Question: Still kinda new to PL/SQL but basically I'm trying to create a function that will calculate a person's score depending on how much money they've paid in the last 8 years. It uses the sums for each year for calculations. The formula is (Year-1)/Year-2) * (Year-2/Year-3) * (Year3/Year4) and so on. What makes it extra tricky is that I need to skip years where they gave 0.
For example:

Here's the code I have so far:
'''
CREATE OR REPLACE FUNCTION formula
(idnum IN NUMBER)
RETURN NUMBER IS score NUMBER;
-- Declare Variables
currentyear NUMBER := EXTRACT (YEAR FROM SYSDATE);
previousyear NUMBER := currentyear - 1;
yeareight NUMBER := currentyear - 8;
previoussum NUMBER := 0;
currentsum NUMBER := 0;
placeholder NUMBER := 0;
score NUMBER := 1;
BEGIN
-- Set Score to 0 if no history of payments in the last 8 years
SELECT NVL(SUM(amount), 0)
INTO currentsum
FROM moneytable g
WHERE g.id_number = idnum
AND g.fiscal_year BETWEEN yeareight AND previousyear;
IF currentsum = 0 THEN score := 0;
ELSE
-- Loop to calculate Score
-- Score formula is (Year-1/Year -2) * (Year-2/Year-3) and so on for the last 8 years
-- Zeroes ignored for above calculations
-- Score defaults to 1 if only one year has any gifts
FOR counter IN 1..8
LOOP
currentyear := currentyear - 1;
placeholder := 0;
SELECT NVL(SUM(amount), 0)
INTO currentsum
FROM moneytable g
WHERE g.id_number = idnum
AND g.fiscal_year = currentyear;
IF currentsum = 0 THEN CONTINUE;
ELSE placeholder := previoussum / currentsum; END IF;
previoussum := currentsum;
IF currentsum > 0 AND placeholder > 0 THEN score := score * placeholder; END IF;
END LOOP;
END IF;
RETURN score;
END;
'''
It works and it gives the correct score but it runs super slow if I try running it more for than a few people at a time. Is there a more efficient, optimized way to create this function?
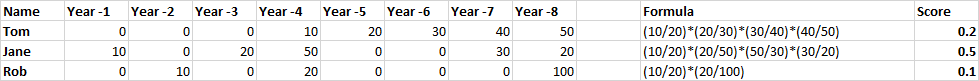
Answer: Perhaps is better to call one single query with the last 8 years and put the result on an array and so loop on it, without execute 8 query:
'''
DECLARE
TYPE arrayofnumbers IS TABLE OF NUMBER(11);
sums arrayofnumbers;
BEGIN
SELECT NVL(SUM(amount), 0)
INTO sums
FROM moneytable g
WHERE g.id_number = idnum AND g.fiscal_year between currentyear and currentyear+7;
FOR i IN 1 .. sums.count
LOOP
-- other code
dbms_output.put_line(sums(i));
END LOOP;
END;
'''